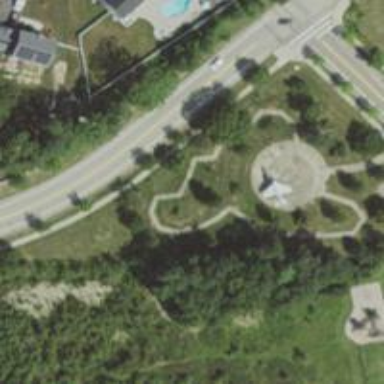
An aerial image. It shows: Historic memorial.